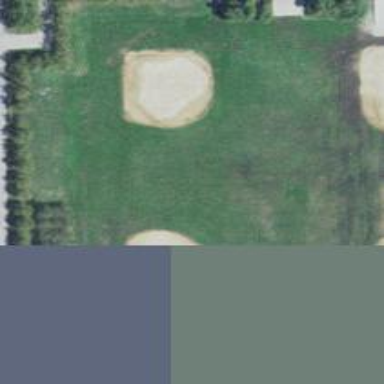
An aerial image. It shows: Baseball pitch for leisure and sports activities.